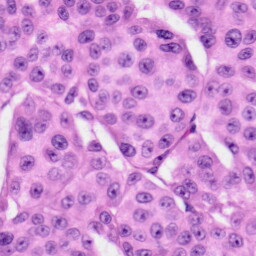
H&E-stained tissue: Skin